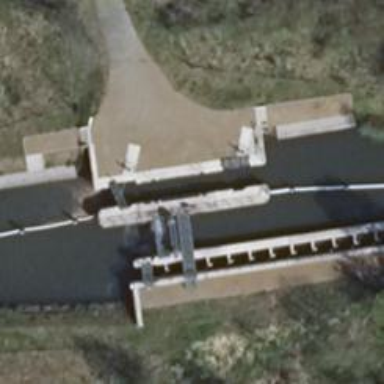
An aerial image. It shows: Lock gate along waterway.